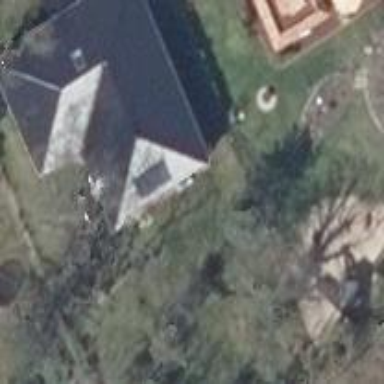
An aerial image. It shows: Simple house.